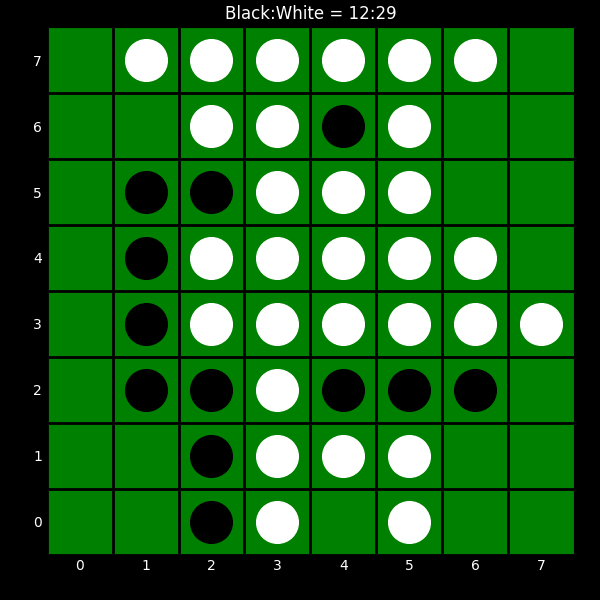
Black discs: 12
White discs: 29